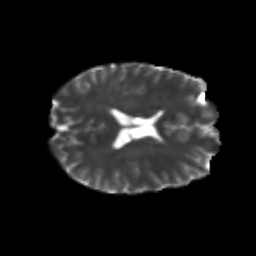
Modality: T2w
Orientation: axial
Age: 25
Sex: male
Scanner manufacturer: siemens
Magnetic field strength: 3 T
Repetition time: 3.5 s
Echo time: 0.104 s